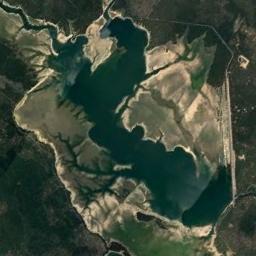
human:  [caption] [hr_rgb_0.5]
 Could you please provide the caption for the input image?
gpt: The lake has some tributaries and the water is deep green .

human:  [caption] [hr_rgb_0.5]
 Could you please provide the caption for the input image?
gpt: The ground is uneven around the lake .

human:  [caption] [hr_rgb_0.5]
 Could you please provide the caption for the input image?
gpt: The lake is large in area .

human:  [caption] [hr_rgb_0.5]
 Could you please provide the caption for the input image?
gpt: There is an irregular blue-blue lake on the brown ground with blue vegetation next to it .

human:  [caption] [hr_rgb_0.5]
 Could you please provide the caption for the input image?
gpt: There are green land and yellow sand around the lake .